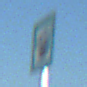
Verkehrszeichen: LadestationFuerElektrofahrzeuge
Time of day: MorningAfternoon
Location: Outdoor (Nature)
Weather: Clear
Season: NotSpecified
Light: Natural